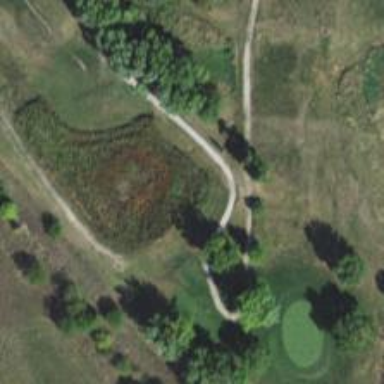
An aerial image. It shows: Footway that doubles as golf path.